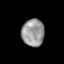
Tissue: lung
Cell type: Myeloid cells
Senescence score: 0.2292
Nuclear area (px): 599
Mean DAPI intensity: 152.561